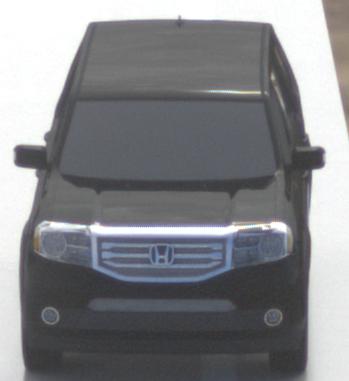
Make: Honda
Model: Pilot
Detailed model: Gen. 2 Facelift
Model produced from: 2012
Model produced until: 2015
Doors: 5
Color: black
Road condition: wet road
Daytime: midday
Contrast: medium contrast